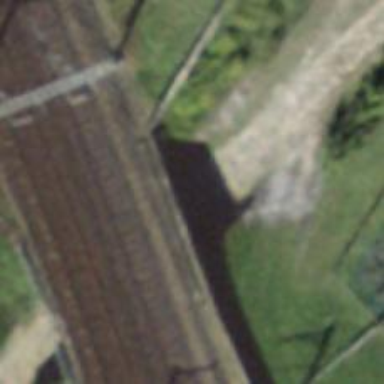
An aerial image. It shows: Track road passing through tunnel.